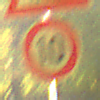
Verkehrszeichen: Geschwindigkeit10
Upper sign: ReiterLinks
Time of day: SunriseSunset
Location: Outdoor (Nature)
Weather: PartlyCloudy
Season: NotSpecified
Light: Natural